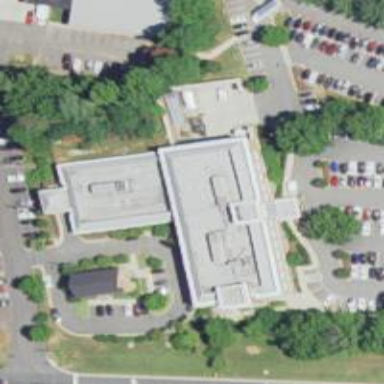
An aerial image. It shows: Healthcare clinic is depicted in the image.